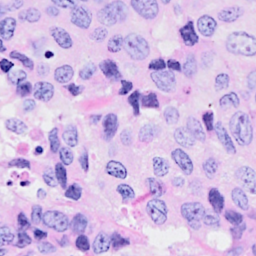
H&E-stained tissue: Breast